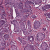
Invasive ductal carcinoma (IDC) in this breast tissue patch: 1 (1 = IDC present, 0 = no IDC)